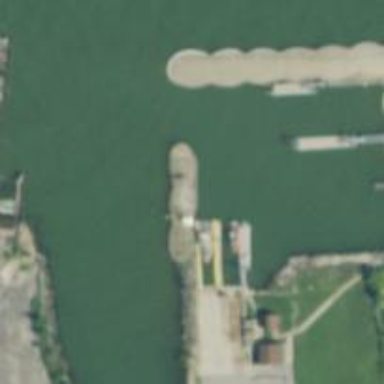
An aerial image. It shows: Pier designed with boat lift feature.